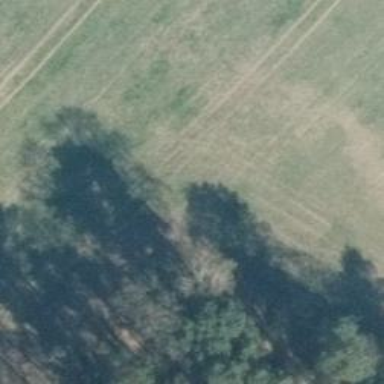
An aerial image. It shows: Hunting stand.